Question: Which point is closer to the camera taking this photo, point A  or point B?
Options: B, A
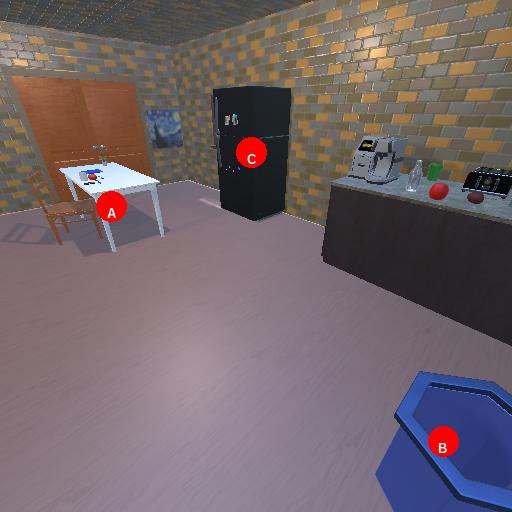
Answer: B